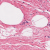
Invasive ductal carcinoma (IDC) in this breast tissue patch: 0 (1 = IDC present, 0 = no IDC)